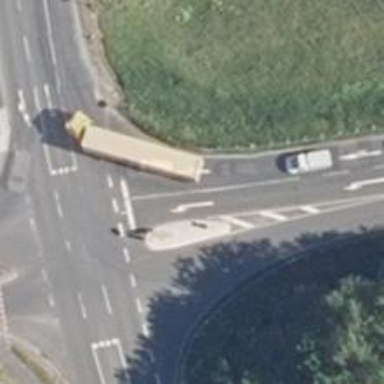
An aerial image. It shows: Stop road.